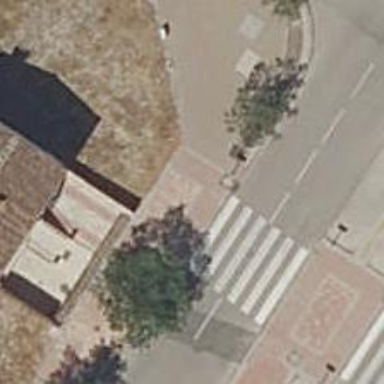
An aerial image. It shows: Zebra crossing on the road.